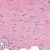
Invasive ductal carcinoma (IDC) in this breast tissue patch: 0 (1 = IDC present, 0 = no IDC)